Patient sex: F
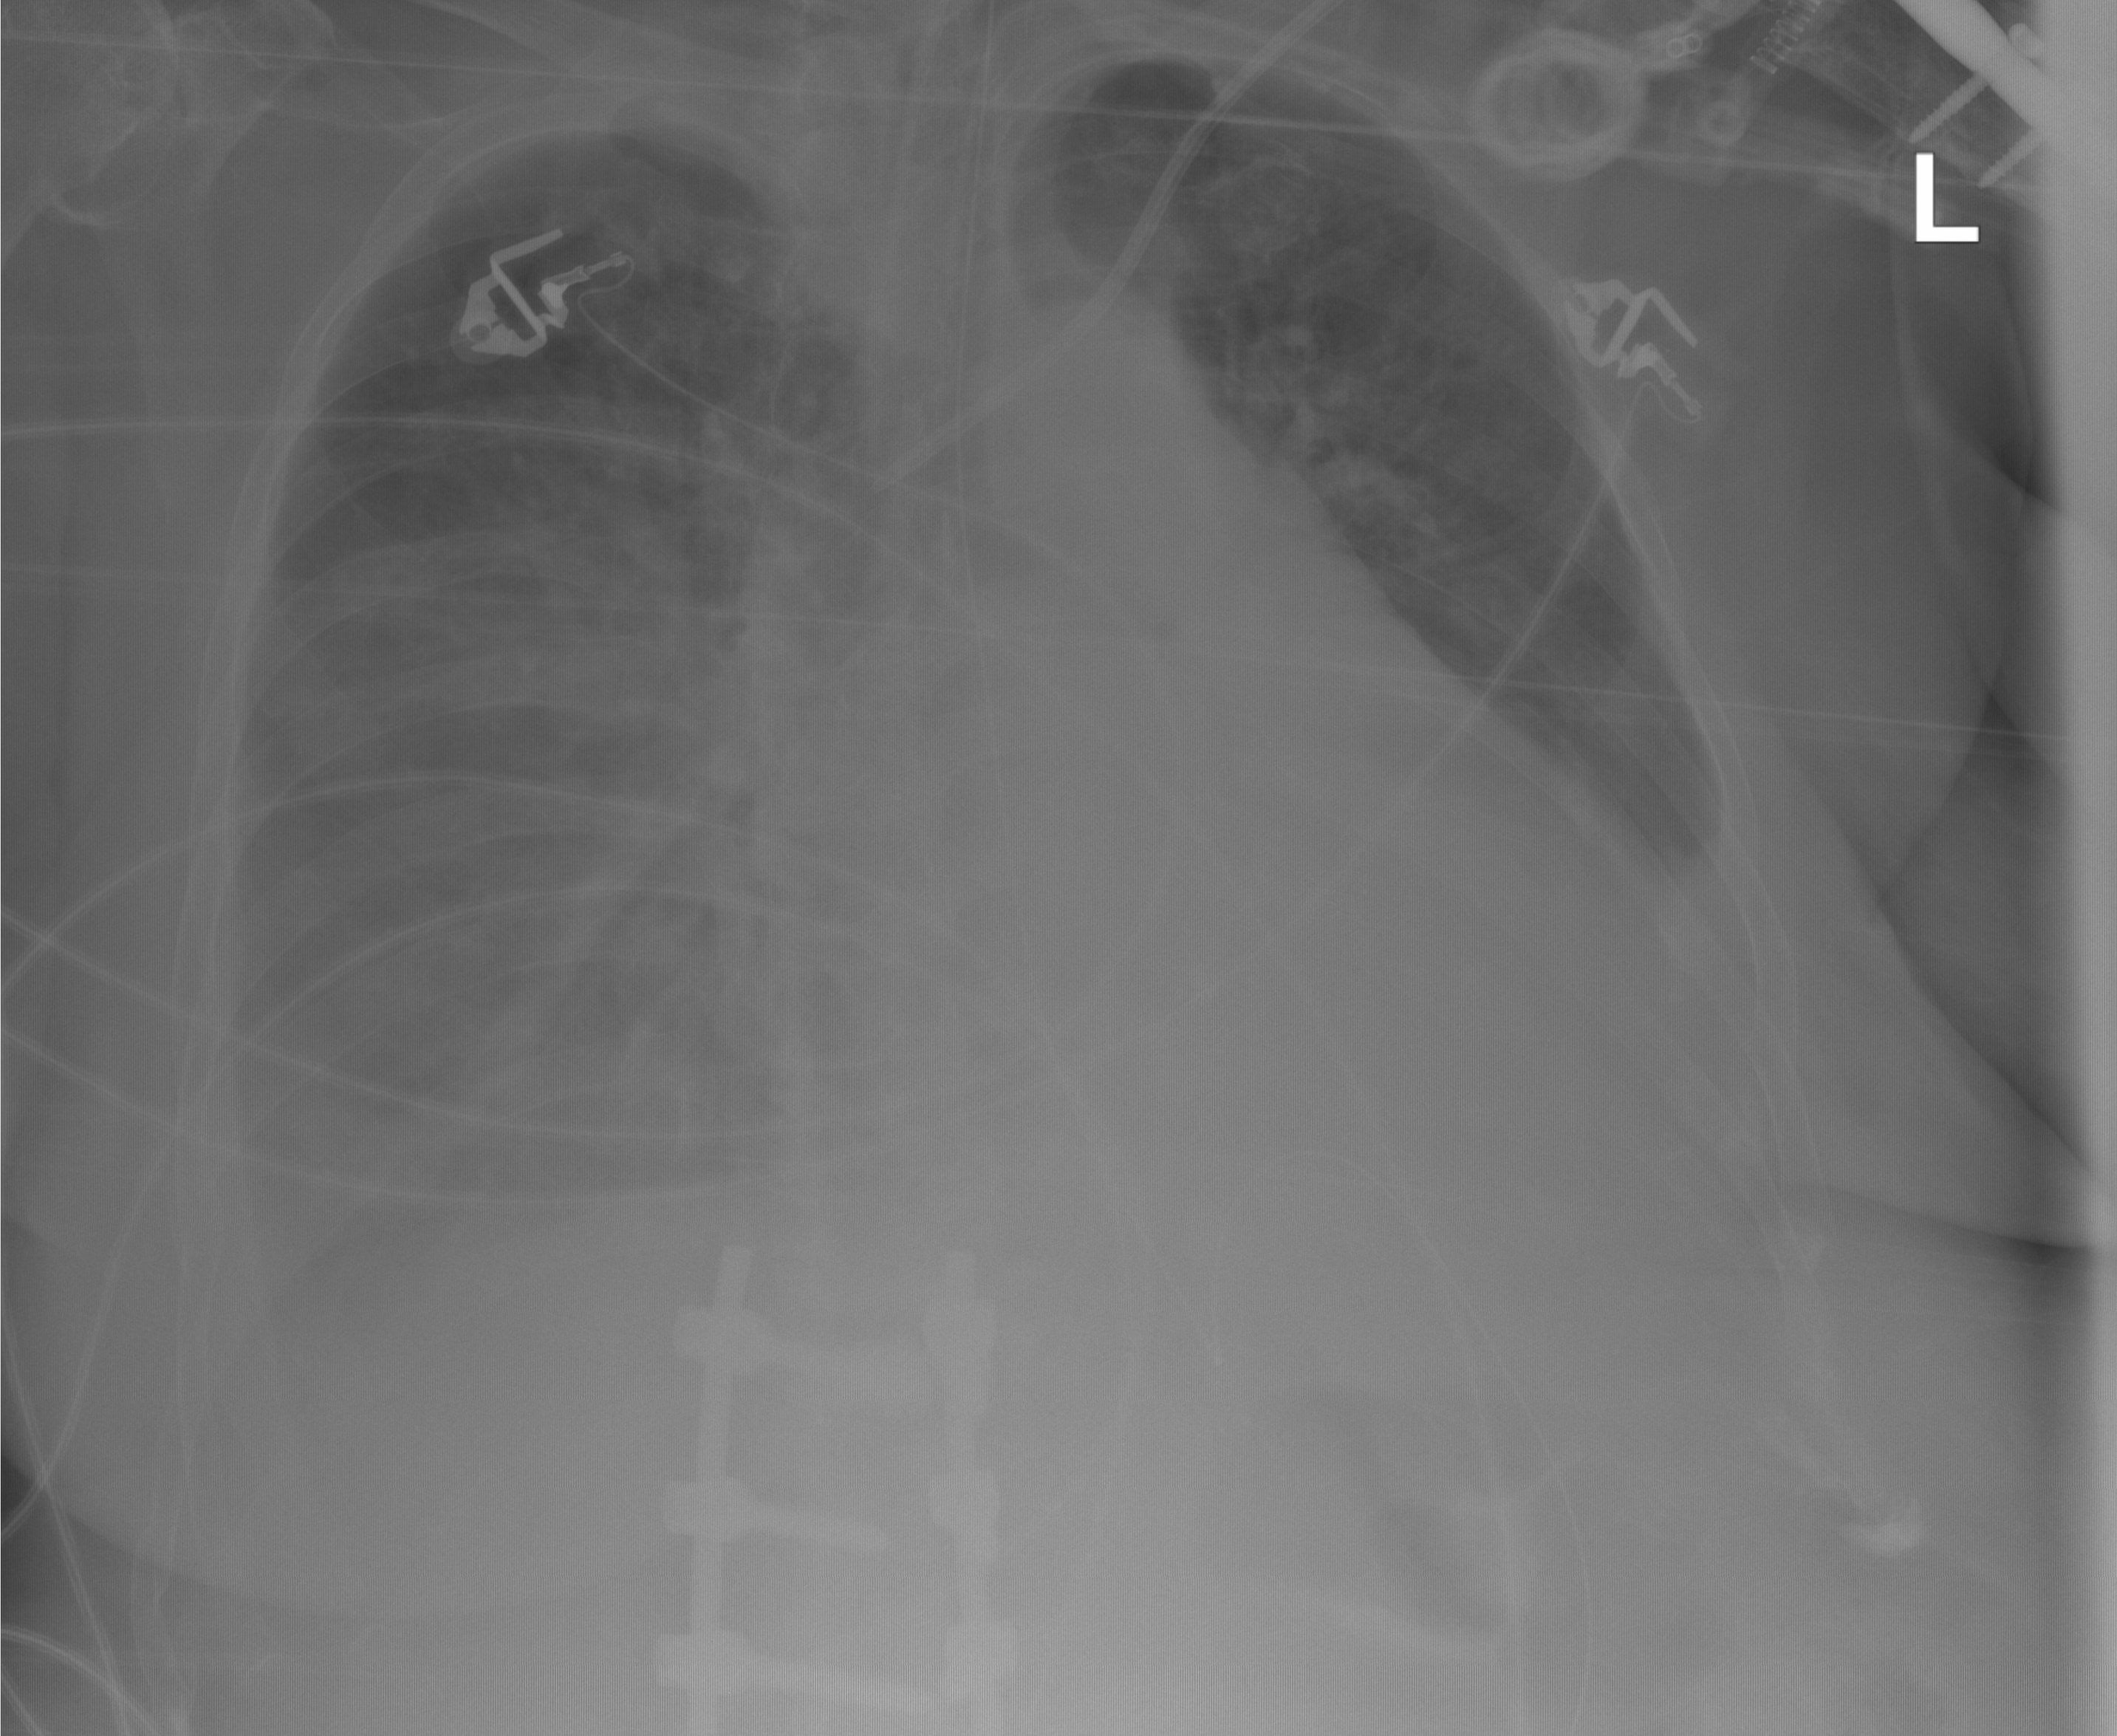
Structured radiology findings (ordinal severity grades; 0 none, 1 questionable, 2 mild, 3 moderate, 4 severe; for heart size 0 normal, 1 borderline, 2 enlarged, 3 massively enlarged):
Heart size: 2
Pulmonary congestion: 0
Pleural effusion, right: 2
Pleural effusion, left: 2
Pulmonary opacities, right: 3
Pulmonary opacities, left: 0
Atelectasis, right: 2
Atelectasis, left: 2